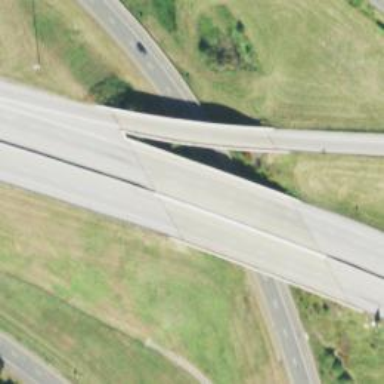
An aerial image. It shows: Bridge over motorway_link.